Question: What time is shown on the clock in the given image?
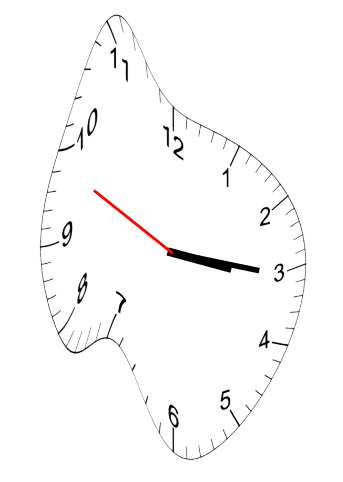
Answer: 03:15:49